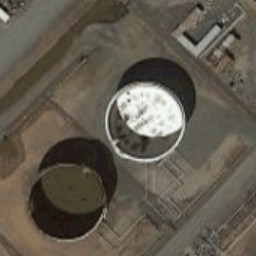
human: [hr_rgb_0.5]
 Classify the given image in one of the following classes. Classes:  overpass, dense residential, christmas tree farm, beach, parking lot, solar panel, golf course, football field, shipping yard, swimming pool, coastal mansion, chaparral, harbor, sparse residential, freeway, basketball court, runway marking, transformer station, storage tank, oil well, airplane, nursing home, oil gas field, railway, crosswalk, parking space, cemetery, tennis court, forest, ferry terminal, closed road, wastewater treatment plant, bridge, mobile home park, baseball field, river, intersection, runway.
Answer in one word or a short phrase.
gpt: storage tank